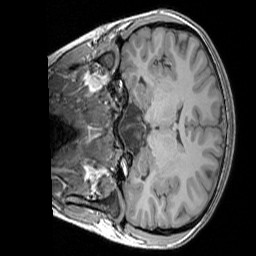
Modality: T1w
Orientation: coronal
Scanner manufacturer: siemens
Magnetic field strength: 3 T
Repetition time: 1.83 s
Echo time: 0.00303 s